【题型】填空题　【知识点】平面几何　【难度】medium
如图，已知四边形 \(DGFE\) 是 \(\triangle ABC\) 的内接正方形，\(AH \perp BC\) 于 \(H\)，\(AH = 7\ \mathrm{cm}\) 且 \(BD:AD = 4:3\)，则 \(GF = \underline{\quad\quad}\)。

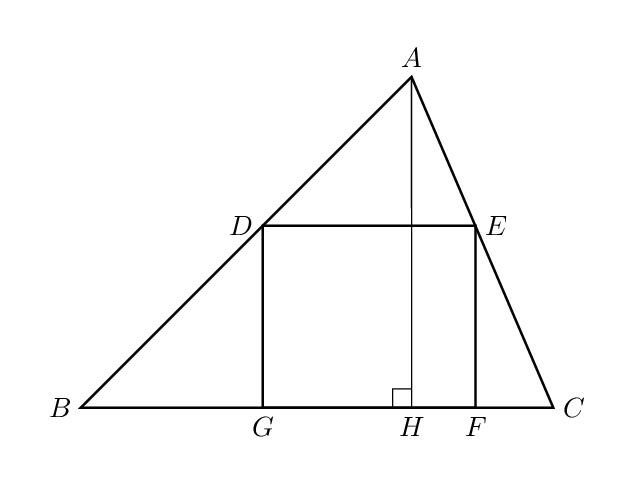
【解答】
【答案】\(\boldsymbol{4}\)
\vspace{1em}
【分析】本题考查了正方形的性质，矩形的判定与性质，平行线分线段成比例。熟练掌握正方形的性质，平行线分线段成比例是解题的关键。
如图，记 \(AH\)、\(DE\) 的交点为 \(N\)，证明四边形 \(DGHN\) 为矩形，则 \(DG = NH\)。由 \(DE \parallel BC\)，可得 \(\frac{AN}{NH} = \frac{AD}{BD}\)，即 \(\frac{7-NH}{NH} = \frac{3}{4}\)，求出 \(NH\) 的值，根据 \(GF = DG = NH\)，作答即可。
\vspace{1em}
【详解】解：如图，记 \(AH\)、\(DE\) 的交点为 \(N\)。

\(\because\) 四边形 \(DGFE\) 是 \(\triangle ABC\) 的内接正方形，
\(\therefore DE \parallel BC\)，\(\angle DGF = \angle EDG = 90^\circ\)，\(GF = DG\)。
\(\because AH \perp BC\)，
\(\therefore \angle AHG = 90^\circ\)，
\(\therefore\) 四边形 \(DGHN\) 为矩形，
\(\therefore DG = NH\)。
\(\because DE \parallel BC\)，
\[
\therefore \frac{AN}{NH} = \frac{AD}{BD},
\]
即
\[
\frac{7-NH}{NH} = \frac{3}{4},
\]
解得 \(NH = 4\)。
\(\therefore GF = DG = NH = 4\)。
故答案为：\(\boldsymbol{4}\)。
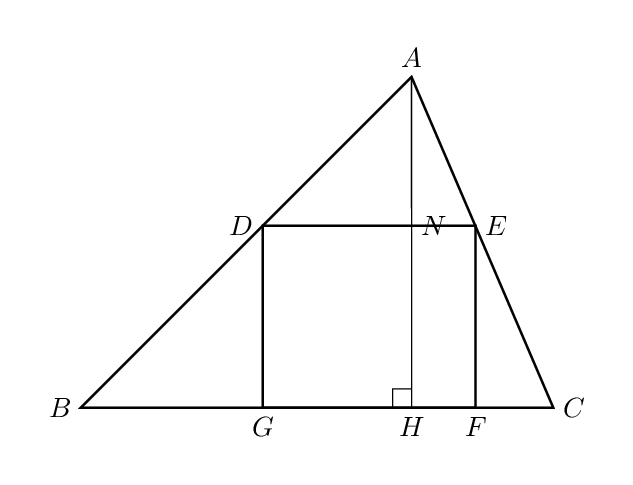